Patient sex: F
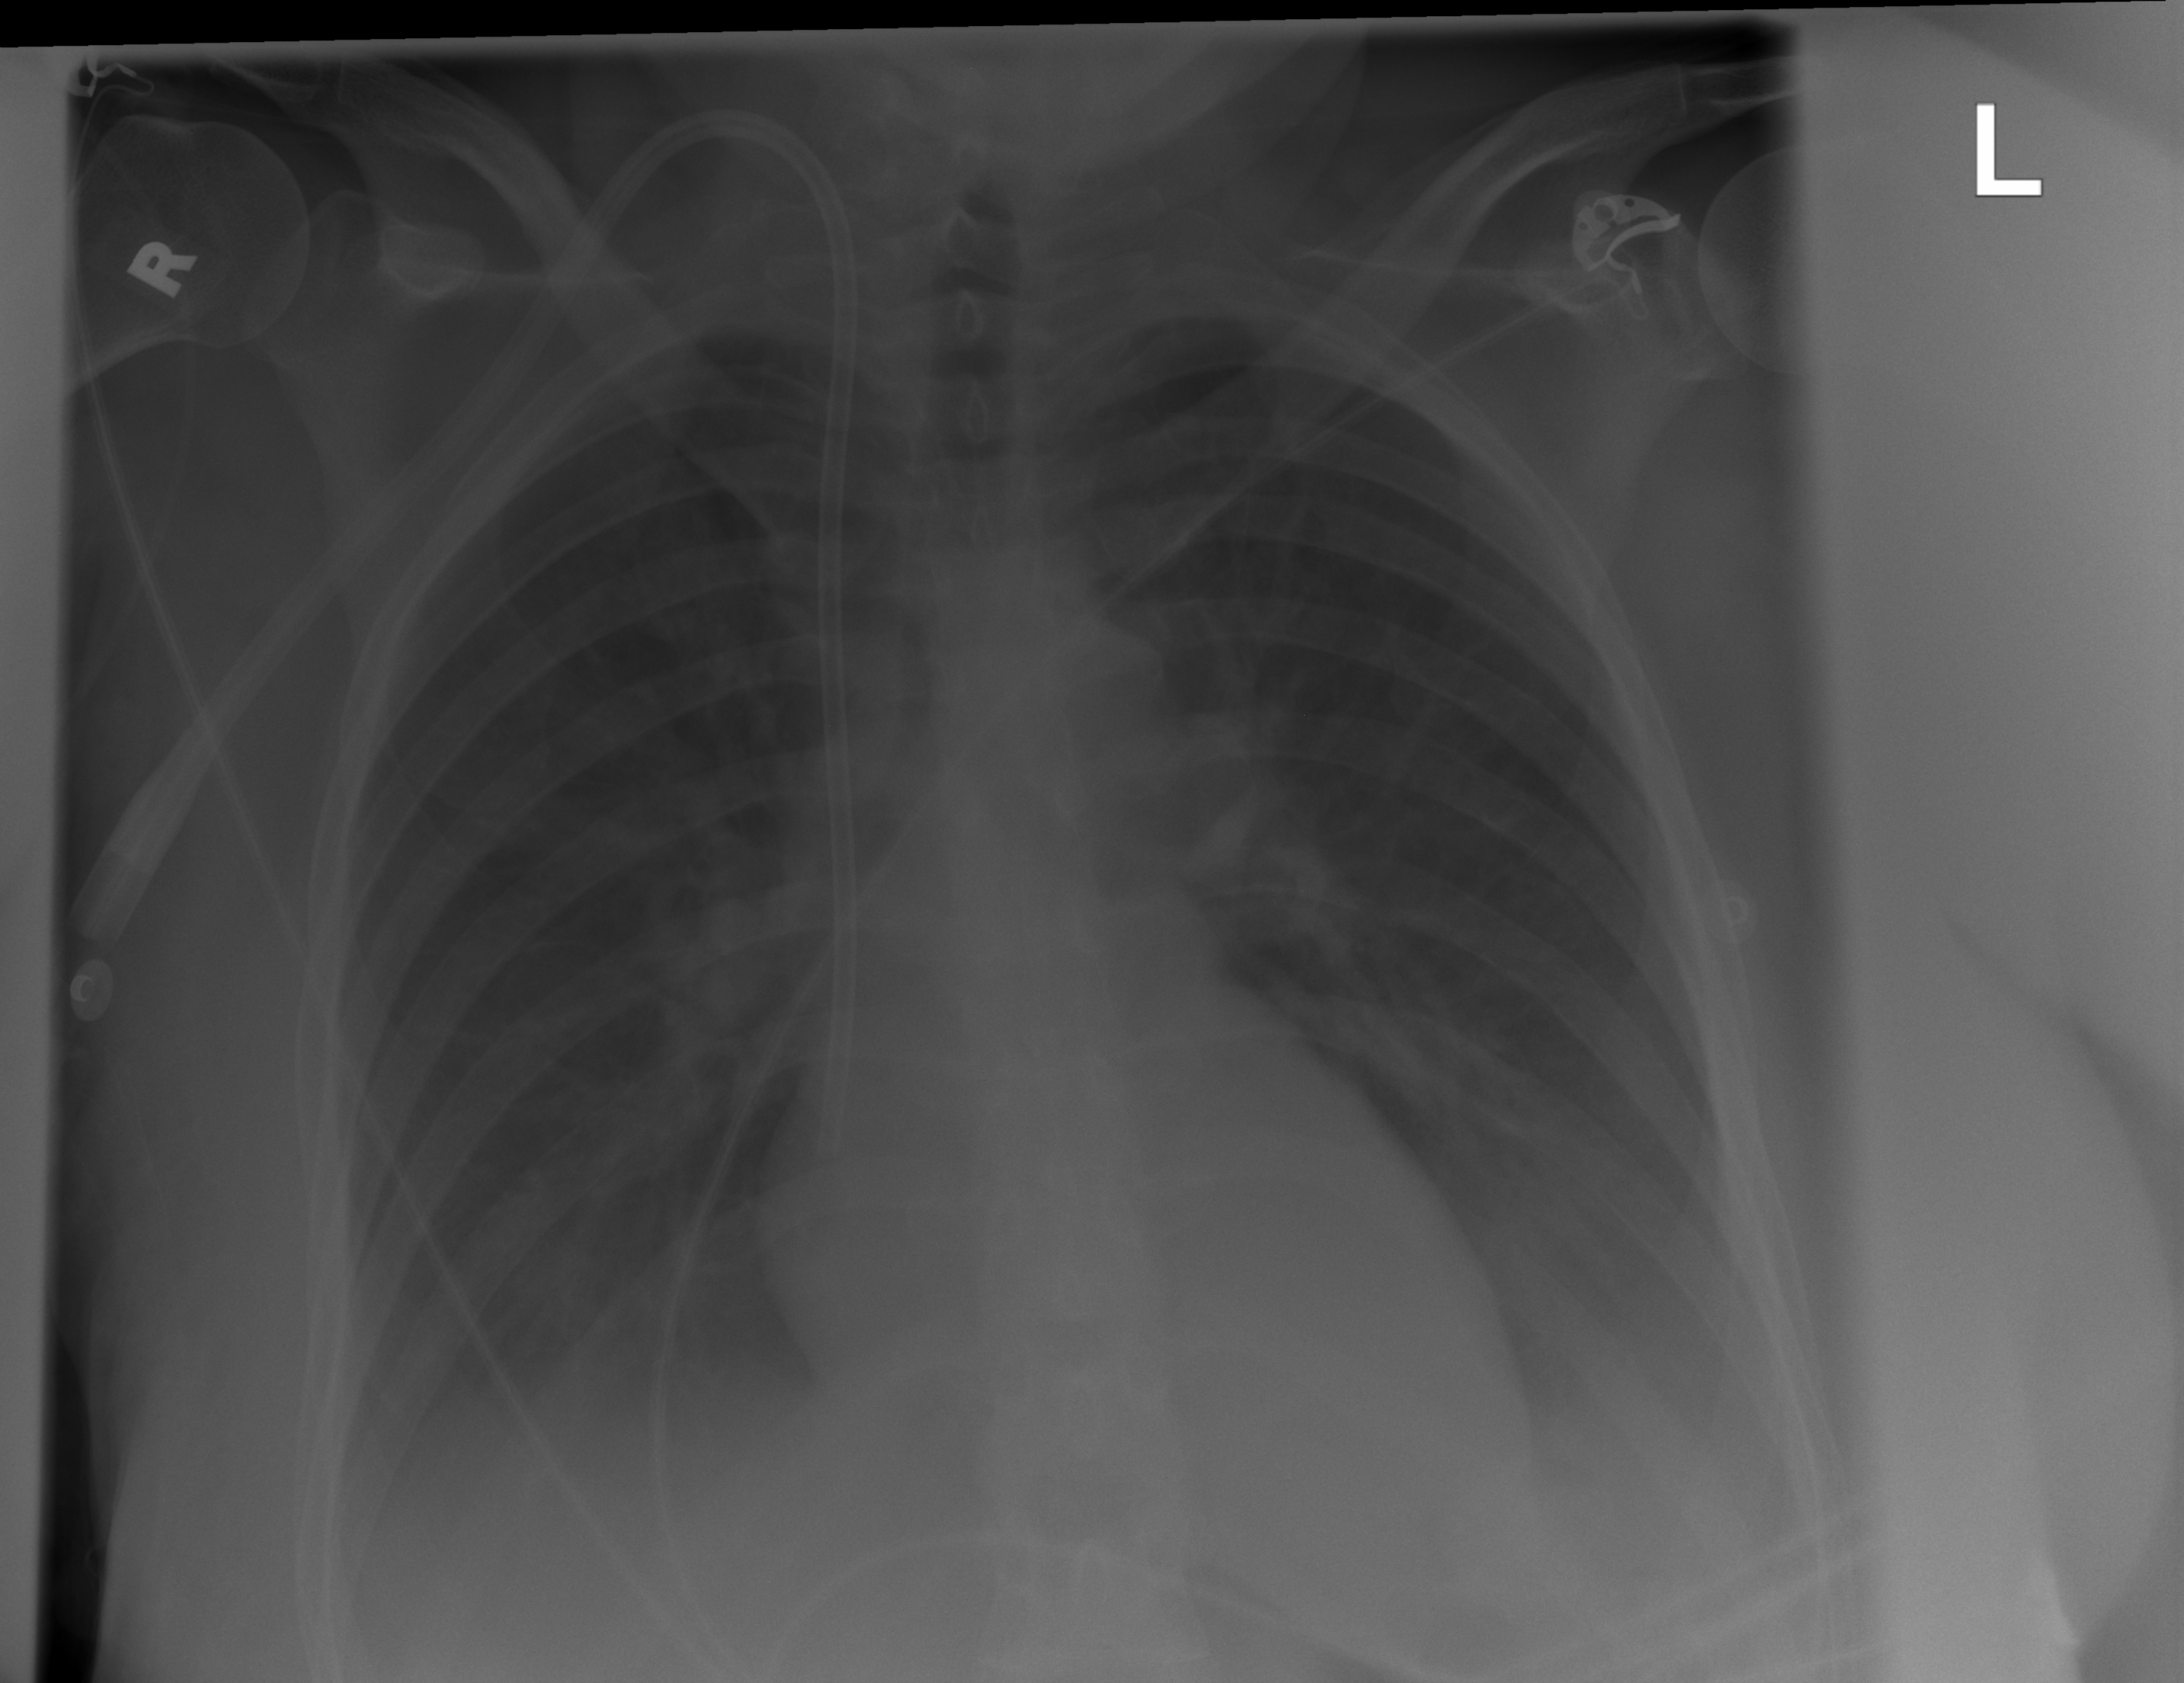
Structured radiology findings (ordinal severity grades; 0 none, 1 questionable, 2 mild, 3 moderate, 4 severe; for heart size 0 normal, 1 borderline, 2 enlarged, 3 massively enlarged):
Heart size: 0
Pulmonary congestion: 2
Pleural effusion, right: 2
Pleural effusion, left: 2
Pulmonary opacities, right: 0
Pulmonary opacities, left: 0
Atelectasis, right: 2
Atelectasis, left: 2